Question: I have this listview in android. now I put a textview set it as emptyview for my listview so it will be shown only when the listview is empty. the problem even the listview has a data. the no data is still showing. but after 7 items or 8. it will be gone. why?
'''
<de.timroes.android.listview.EnhancedListView
android:id="@+id/data_list"
android:layout_width="match_parent"
android:layout_height="match_parent"
android:background="#C0C0C0"
android:minHeight="30dp" >
</de.timroes.android.listview.EnhancedListView>
<TextView
android:id="@android:id/empty"
android:layout_width="wrap_content"
android:layout_height="wrap_content"
android:padding="10dp"
android:text="No Data"
android:textSize="20sp" />
</LinearLayout>
'''
the way i set it
'''
lv = (EnhancedListView) view.findViewById(R.id.data_list);
lv.setAdapter(adapter);
lv.setEmptyView(emptyText);
'''
sample output

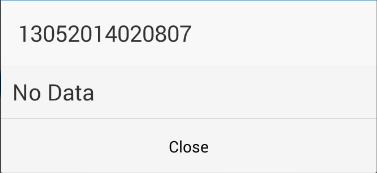
Answer: First of all, your TextView should have an initial visibility of GONE:
'''
android:visibility="gone"
'''
Second, the name
'''
android:id="@android:id/empty"
'''
is reserved for ListActivity/ListFragment, therefore is automatically managed by Android itself
So, I use a similar name... which is different
'''
android:id="@+id/txtEmpty"
'''
Last, but not least, in my code I do:
'''
// Set the empty TextView
txtEmpty = (TextView) v.findViewById(R.id.txtEmpty);
txtEmpty.setText(res.getString(R.string.no_data));
elv.setEmptyView(txtEmpty);
'''
being elv the name of my ExpandableListView (a ListView, in your case)